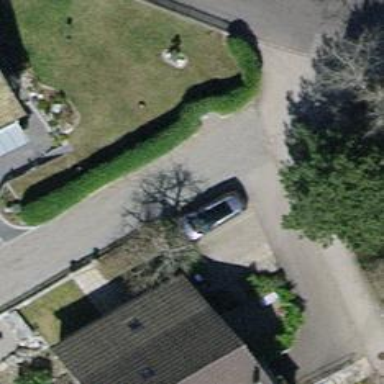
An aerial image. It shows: Residential road with fine gravel surface.